Внутри космической станции имеется свободно левитирующая закрытая сферическая оболочка, с внутренним диаметром $8~см$, которая на одну треть заполнена водой, а остальной объём занимает воздух при $\textit{стандартных условиях}$.
Как распределена вода в состоянии равновесия, если сферическая оболочка состоит из стекла, которое полностью смачивается водой?
Как распределена вода в состоянии равновесия, если сферическая оболочка состоит из серебра, для которого краевой угол равен $90^{\circ}$?
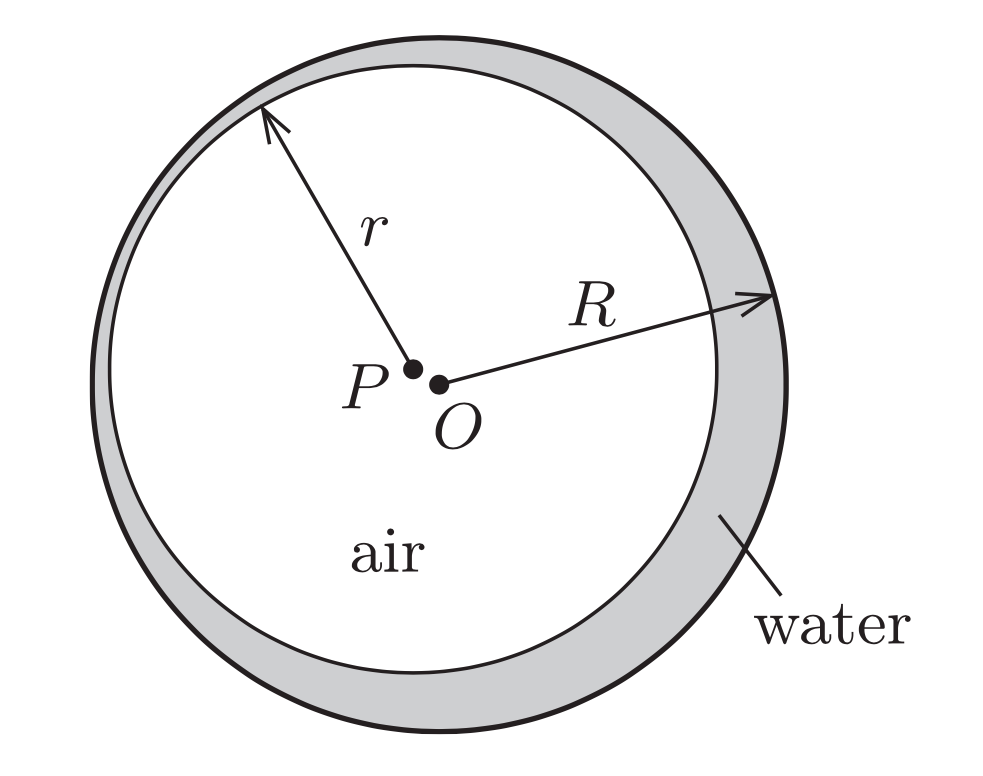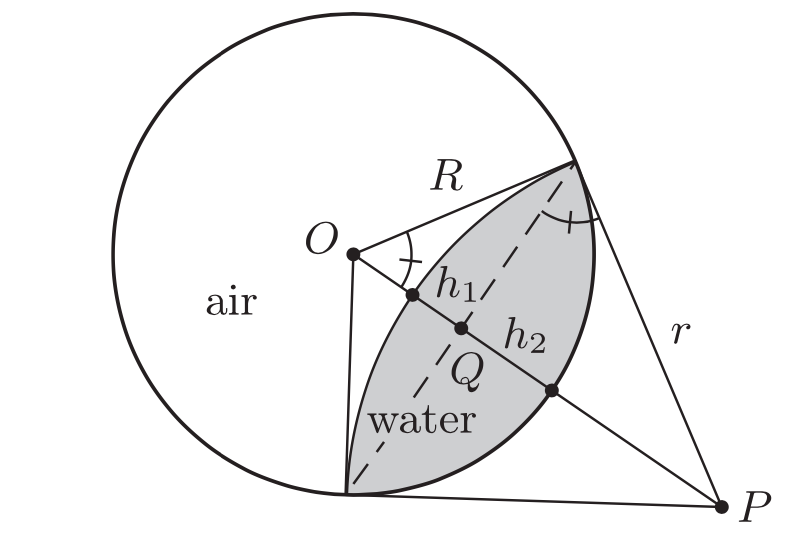
Как распределена вода в состоянии равновесия, если сферическая оболочка состоит из стекла, которое полностью смачивается водой?
Ответ: Вода примет форму как на рисунке ниже, где $r = \sqrt[3]{\frac{2}{3}}R = 3.5~см$

Как распределена вода в состоянии равновесия, если сферическая оболочка состоит из серебра, для которого краевой угол равен $90^{\circ}$?
Ответ: Вода примет форму как на рисунке ниже, где $r/R \approx 3.2$
Темы:
T, ★, Механика, Поверхностное натяжение, 200 задач, Краевой угол, Смачивание